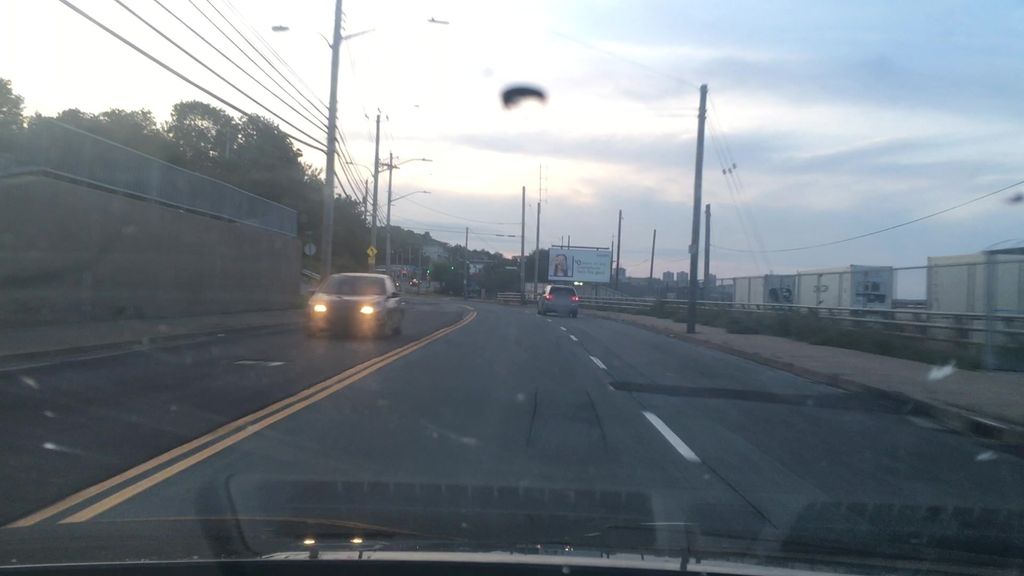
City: halifax